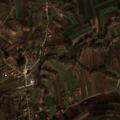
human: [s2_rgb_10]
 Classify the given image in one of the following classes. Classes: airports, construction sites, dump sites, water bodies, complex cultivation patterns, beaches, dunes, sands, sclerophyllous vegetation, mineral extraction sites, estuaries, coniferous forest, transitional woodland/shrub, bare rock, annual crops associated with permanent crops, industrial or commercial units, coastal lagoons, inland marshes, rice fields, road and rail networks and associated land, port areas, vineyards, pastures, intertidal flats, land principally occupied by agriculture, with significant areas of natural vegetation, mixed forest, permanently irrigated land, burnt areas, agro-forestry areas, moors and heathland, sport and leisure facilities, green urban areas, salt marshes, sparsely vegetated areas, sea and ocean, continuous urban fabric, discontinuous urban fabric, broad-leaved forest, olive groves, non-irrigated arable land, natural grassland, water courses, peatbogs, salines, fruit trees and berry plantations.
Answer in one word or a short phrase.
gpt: non-irrigated arable land, complex cultivation patterns, land principally occupied by agriculture, with significant areas of natural vegetation